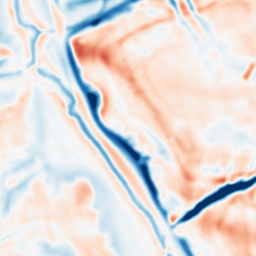
Category: multiscale
Decomposition family: dog_multiscale
Decomposition parameters: sigma_ratio: 1.6
n_scales: 3
base_sigma: 2
Upsampling method: bicubic
Upsampling parameters: scale: 8
Upsampling scale: 8